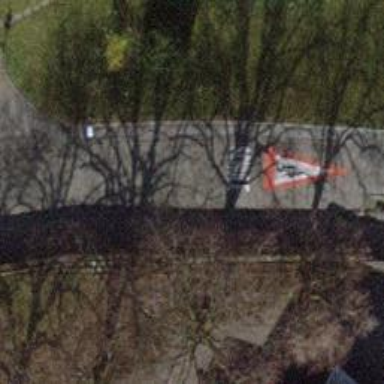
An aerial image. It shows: Asphalt sidewalk.